【题型】解答题　【知识点】解析几何　【难度】medium
(2025·上海·高考真题) 已知椭圆$\Gamma: \dfrac{x^2}{a^2} + \dfrac{y^2}{5} = 1(a > \sqrt{5})$,$M(0,m)(m > 0)$,$A$是$\Gamma$的右顶点.

(1) 若$\Gamma$的焦点为$(2,0)$, 求离心率$e$;

(2) 若$a = 4$, 且$\Gamma$上存在一点$P$, 满足$\overrightarrow{PA} = 2\overrightarrow{MP}$, 求$m$;

(3) 已知$AM$的中垂线$l$的斜率为$2$,$l$与$\Gamma$交于$C$、$D$两点, $\angle CMD$为钝角, 求$a$的取值范围.
【解答】
\textbf{【详解】}
(1) 由题意知, $\Gamma: \dfrac{x^2}{a^2} + \dfrac{y^2}{5} = 1(a > \sqrt{5})$, 则$b^2 = 5$,

由右焦点$(2,0)$, 可知$c = 2$, 则$a = \sqrt{5 + c^2} = 3$,

故离心率$e = \dfrac{c}{a} = \dfrac{2}{3}$.

(2) 由题意$A(4,0)$,$M(0,m)(m > 0)$,$P(x_P,y_P)$.

由$\overrightarrow{PA} = 2\overrightarrow{MP}$得,
$\begin{cases}
4 - x_P = 2x_P \\
-y_P = 2y_P - 2m
\end{cases}$,

解得$P\left(\dfrac{4}{3},\dfrac{2m}{3}\right)$, 代入$\dfrac{x^2}{16} + \dfrac{y^2}{5} = 1$,

得$\dfrac{1}{9} + \dfrac{4m^2}{45} = 1$, 又$m > 0$, 解得$m = \sqrt{10}$.

(3) 由线段$AM$的中垂线$l$的斜率为$2$, 所以直线$AM$的斜率为$-\dfrac{1}{2}$,

则$\dfrac{m - 0}{0 - a} = -\dfrac{1}{2}$, 解得$m = \dfrac{a}{2}$,

由$A(a,0)$,$M\left(0,\dfrac{a}{2}\right)$得$AM$中点坐标为$\left(\dfrac{a}{2},\dfrac{a}{4}\right)$,

故直线$l: y = 2x - \dfrac{3}{4}a$, 显然直线$l$过椭圆内点$\left(\dfrac{3}{8}a,0\right)$,

故直线与椭圆恒有两不同交点,

设$C(x_1,y_1)$,$D(x_2,y_2)$,

由$\begin{cases}
y = 2x - \dfrac{3}{4}a \\
5x^2 + a^2y^2 = 5a^2
\end{cases}$消$y$得$(4a^2 + 5)x^2 - 3a^3x + \dfrac{9}{16}a^4 - 5a^2 = 0$,

由韦达定理得
$x_1 + x_2 = \dfrac{3a^3}{4a^2 + 5}$,$x_1x_2 = \dfrac{\dfrac{9}{16}a^4 - 5a^2}{4a^2 + 5}$,

因为$\angle CMD$为钝角, 则$\overrightarrow{MC} \cdot \overrightarrow{MD} < 0$, 且$M\left(0,\dfrac{a}{2}\right)$,

则有$x_1x_2 + \left(y_1 - \dfrac{a}{2}\right)\left(y_2 - \dfrac{a}{2}\right) < 0$,

所以$x_1x_2 + \left(2x_1 - \dfrac{5a}{4}\right)\left(2x_2 - \dfrac{5a}{4}\right) = 5x_1x_2 - \dfrac{5}{2}a(x_1 + x_2) + \dfrac{25}{16}a^2 < 0$,

即$5\left(\dfrac{9}{16}a^4 - 5a^2\right) - \dfrac{5a}{2} \times 3a^3 + \dfrac{25}{16}a^2(4a^2 + 5) < 0$, 解得$a^2 < 11$,

又$a > \sqrt{5}$,

故$\sqrt{5} < a < \sqrt{11}$, 即$a$的取值范围是$(\sqrt{5},\sqrt{11})$.

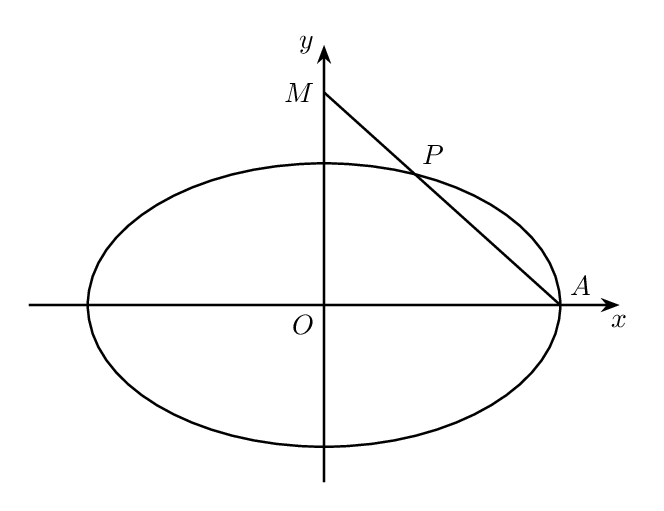
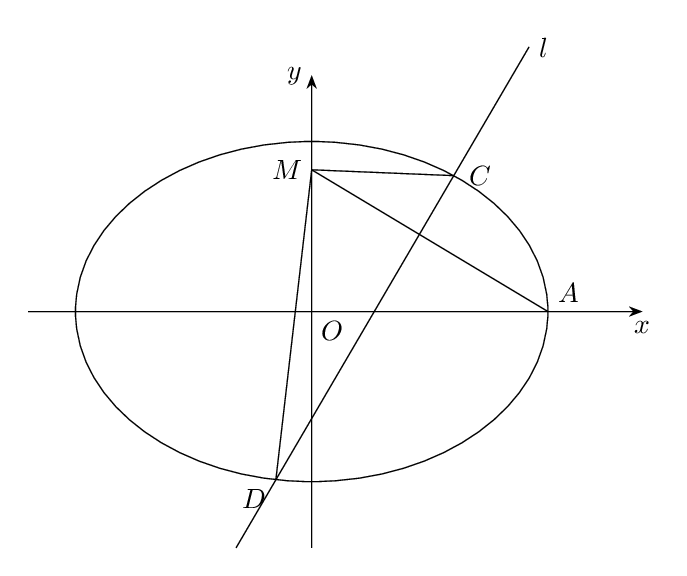